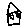
Label: house